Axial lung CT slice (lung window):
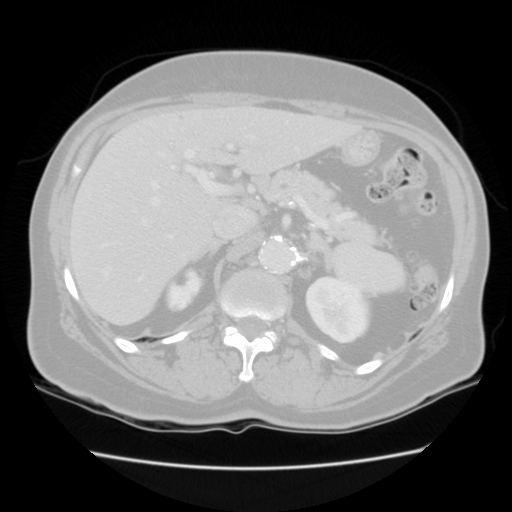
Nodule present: no